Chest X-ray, AP view. Patient: 66 years old, sex F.
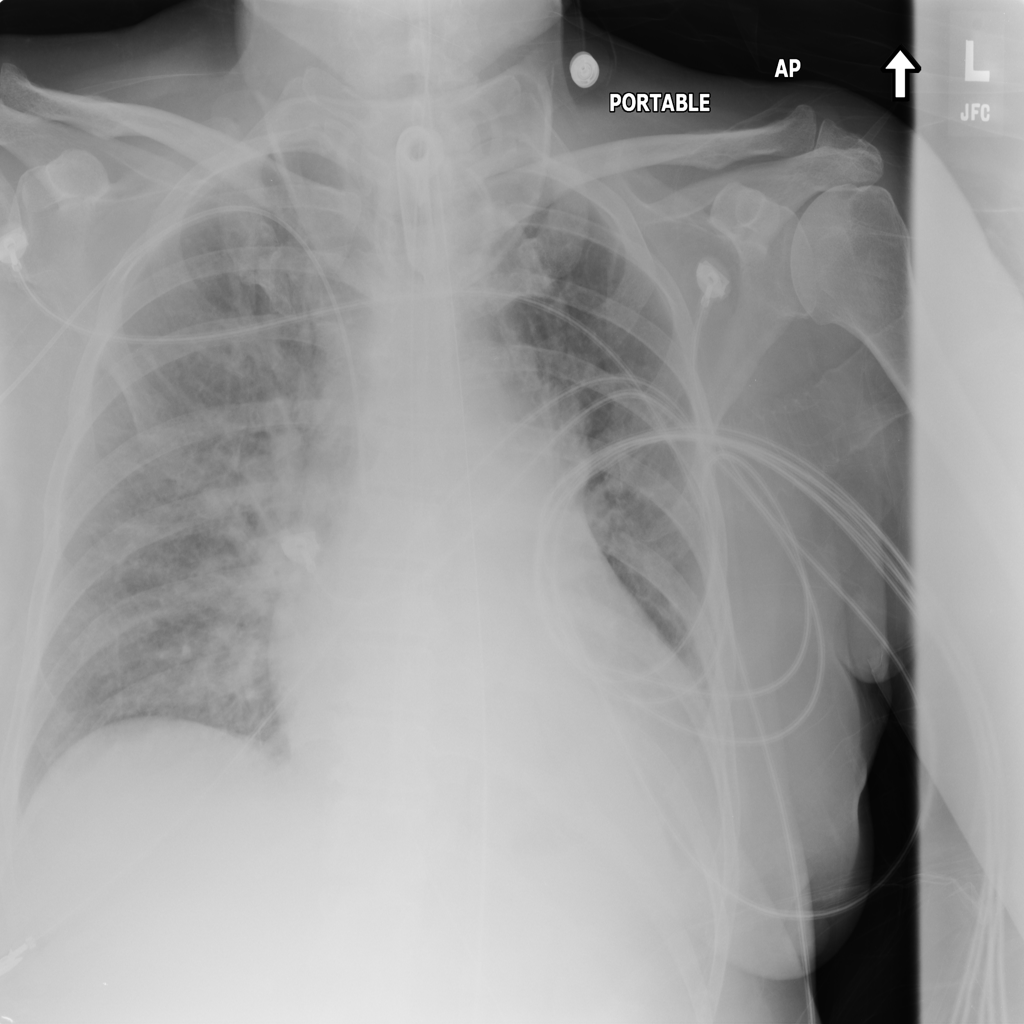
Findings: Consolidation, Mass